Field crop: tomato
Growth stage: 1
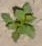
Species: solanum